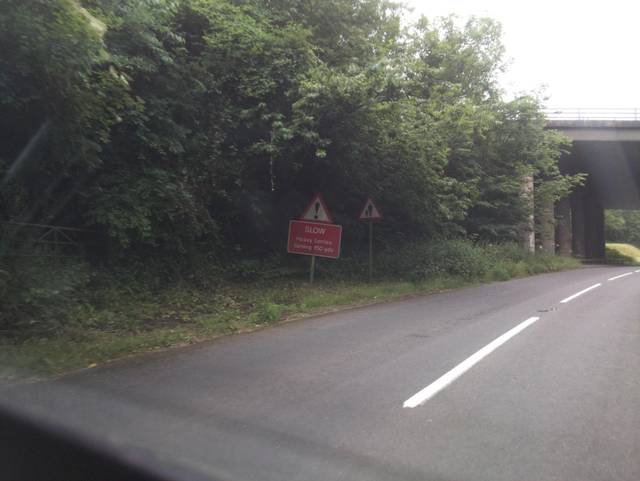
Region: United Kingdom
Coordinates: 50.711, -3.568